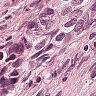
Metastatic tissue present: yes